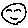
Label: smiley face